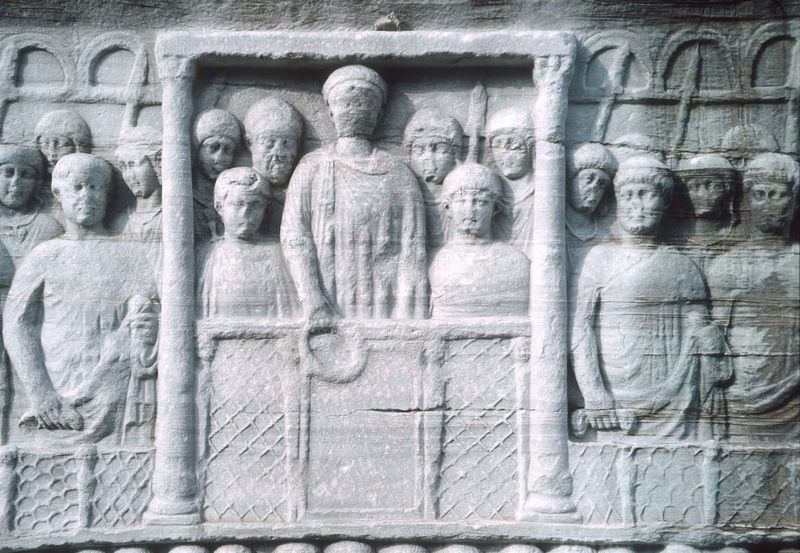
Titel: Theodosiusobelisk
Standort: Istanbul, Sultanahmet, Hippodrom (EU - Türkei)
Schlagwörter: mann, weiß, menschen, männer, säulen, alt, bart, stehen, stein, haare, balkon, relief, schiff, bogen, tribüne, zuschauer, mauer, figuren, rundbogen, querformat, kaiser, soldaten, steif, streng, ornamente, tor, foto, bögen, torbogen, seil, schwarzweiss, schwert, herrscher, kranz, lorbeerkranz, menschenmenge, römer, rauten, zerstört, lanzen, tempel, speer, speere, fresko, stren, waben, römisch, cäsar, tribun, abrieb